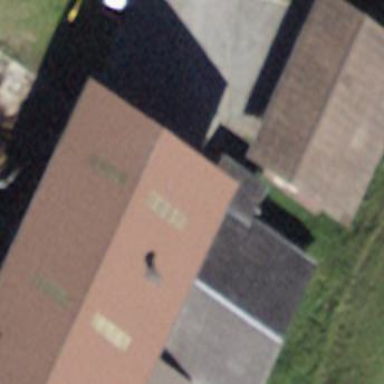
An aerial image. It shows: Rural barn.